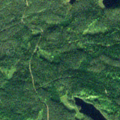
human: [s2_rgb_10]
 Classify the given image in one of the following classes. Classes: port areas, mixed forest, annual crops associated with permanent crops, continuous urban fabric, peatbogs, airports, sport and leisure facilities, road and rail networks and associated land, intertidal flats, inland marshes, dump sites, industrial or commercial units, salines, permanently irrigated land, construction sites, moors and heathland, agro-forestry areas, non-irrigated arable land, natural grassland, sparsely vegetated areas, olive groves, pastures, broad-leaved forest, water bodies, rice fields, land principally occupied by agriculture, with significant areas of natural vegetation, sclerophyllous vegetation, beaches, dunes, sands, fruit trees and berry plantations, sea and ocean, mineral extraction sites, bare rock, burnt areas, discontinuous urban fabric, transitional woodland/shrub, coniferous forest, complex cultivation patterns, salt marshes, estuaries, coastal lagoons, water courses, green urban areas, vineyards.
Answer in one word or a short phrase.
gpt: coniferous forest, mixed forest